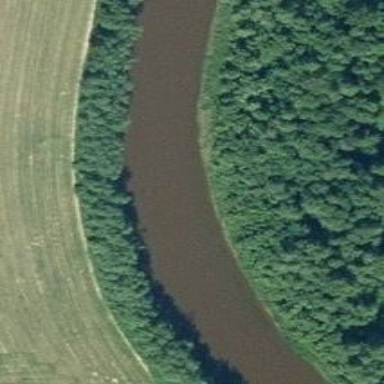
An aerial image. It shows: Beautiful view of river.